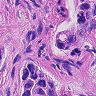
Metastatic tissue present: yes